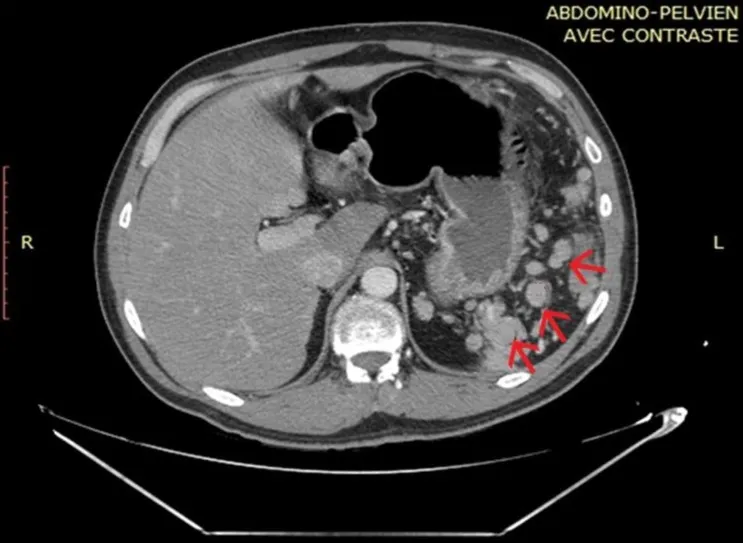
CT scan showing several splenic nodules in left upper quadrant and on the mesentery of the bowels (red arrows).
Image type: radiology (ct)